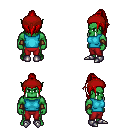
a pixel art fantasy rpg character, male body template, orc, green skin, teal sleeveless shirt, red pants, red long topknot hairstyle, red bandana, cloth bracers, metal boots, four views (front, back, left, right), 2x2 character sprite sheet, small pixel art, hard edges, no anti-aliasing